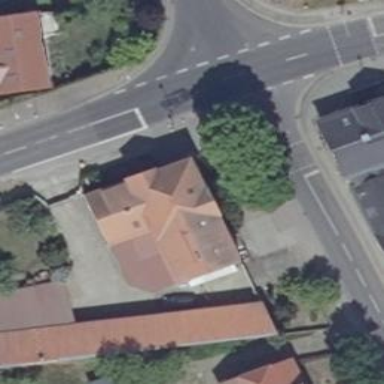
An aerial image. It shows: Bakery located inside building.